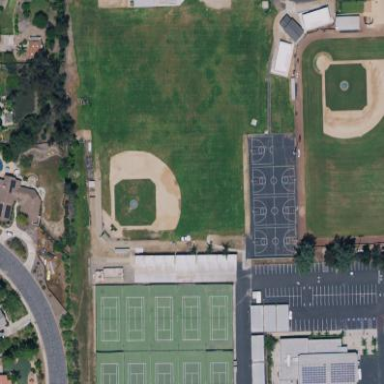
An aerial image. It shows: Baseball pitch for leisure land activities.